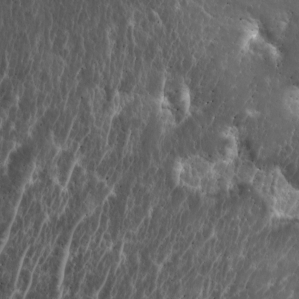
Label: non_frost